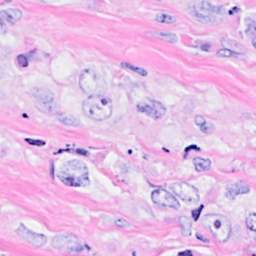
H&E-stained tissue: Breast